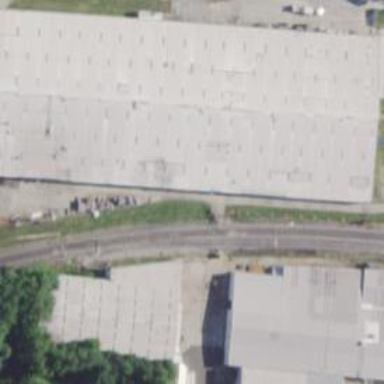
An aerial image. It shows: Railway siding with rails.